Question: I tried implementing a simple web service into an asp.net application using the tutorial found here: <URL>
The problem is, my data is being returned as seen in this screen shot (according to firebug):

'''
$("#btnGet").click(function () {
$.ajax({
type: "POST",
contentType: "application/json; charset=utf-8",
url: "TimeService.svc/GetCar",
data: "{}",
dataType: "json",
success: function (data) {
alert(data.d);
}
});
});
});
'''
My Web Service method looks like this:
'''
[OperationContract]
public string GetCar()
{
using (var sqlc = new SqlConnection(@"Data Source=.\SQLEXPRESS;AttachDbFilename=|DataDirectory|\CarTracker.mdf;Integrated Security=True;Connect Timeout=30;User Instance=True"))
{
sqlc.Open();
var cmd = sqlc.CreateCommand();
cmd.CommandText = "SELECT CarID, CarName FROM tblCars";
using (var reader = cmd.ExecuteReader())
{
string sCar = "";
int testcount = 1;
for (int i = 0; i < testcount; i++)
{
reader.Read();
sCar += reader["CarName"].ToString();
}
return sCar; // Car_1
}
}
}
'''
So my questions are:
1. Where does the 'd' in firebug come from?
2. How do I build 'JSON-style' "strings" based on my db to return back to the jquery ajax function?
Ideally I would wantthe jquery ajax data to look something like this:
'''
{"TotalCars": x, "CarList":[{"CarName":"x1", "CarID":"id1"},{"CarName":"x2", "CarID":"id2"}]}
'''
So then with jquery I can do things like 'alert(data.TotalCars);' and all that sort of stuff.
Please bear in mind that I'm -very- new to this so I appreciate any help you can provide.
Thank you in advance! <3
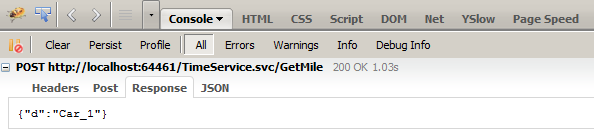
Answer: The "d" is used by the webservice framework to ensure that a naked array is never returned by a service. This is done to work around a potential <URL>.
You want to create classes that describe your data contract, for example:
'''
[DataContract]
public class CarCollection {
[DataMember]
public int TotalCars { get { return CarList.Count; }}
[DataMember]
public List<Car> CarList { get; set; }
}
[DataContract]
public class Car {
[DataMember]
public string CarName { get; set; }
[DataMember]
public string CarId { get; set; }
}
'''
Then you would build up your return value using those classes. You can also tell WCF to accept the HTTP GET method and JSON serialization for the response with the 'WebGet' attribute:
'''
[OperationContract]
[WebGet(ResponseFormat=WebMessageFormat.Json)]
public string GetCar()
{
// You will probably build this up from your databas
var cars = new CarCollection { CarList = new List<Car>() {
new Car { CarName = "x1", CarId = "id1" },
new Car { CarName = "x2", CarId = "id2" },
new Car { CarName = "x3", CarId = "id3" },
}};
return cars;
}
'''
WCF will automatically serialize your object graph into JSON and send it back to the client.
You can also then use the simplified JQuery method <URL>:
'''
$("#btnGet").click(function () {
$.get("TimeService.svc/GetCar", function(data){
alert(data);
});
});
'''